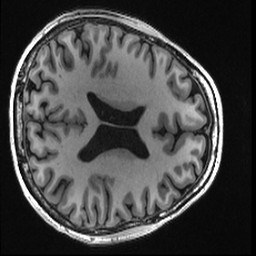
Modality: T1w
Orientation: axial
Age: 39
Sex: female